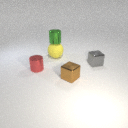
small red metal cylinder to the left of large yellow rubber sphere